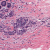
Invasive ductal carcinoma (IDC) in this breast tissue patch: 1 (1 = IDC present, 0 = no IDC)